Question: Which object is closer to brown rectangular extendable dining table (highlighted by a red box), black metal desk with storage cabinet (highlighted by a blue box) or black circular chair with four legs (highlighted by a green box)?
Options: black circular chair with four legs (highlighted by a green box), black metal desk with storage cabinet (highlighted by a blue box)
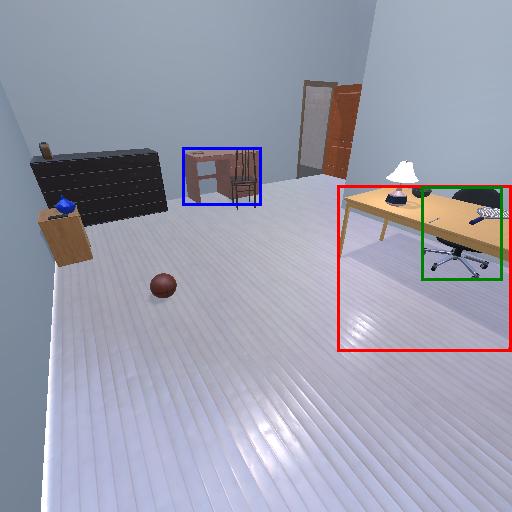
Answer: black circular chair with four legs (highlighted by a green box)